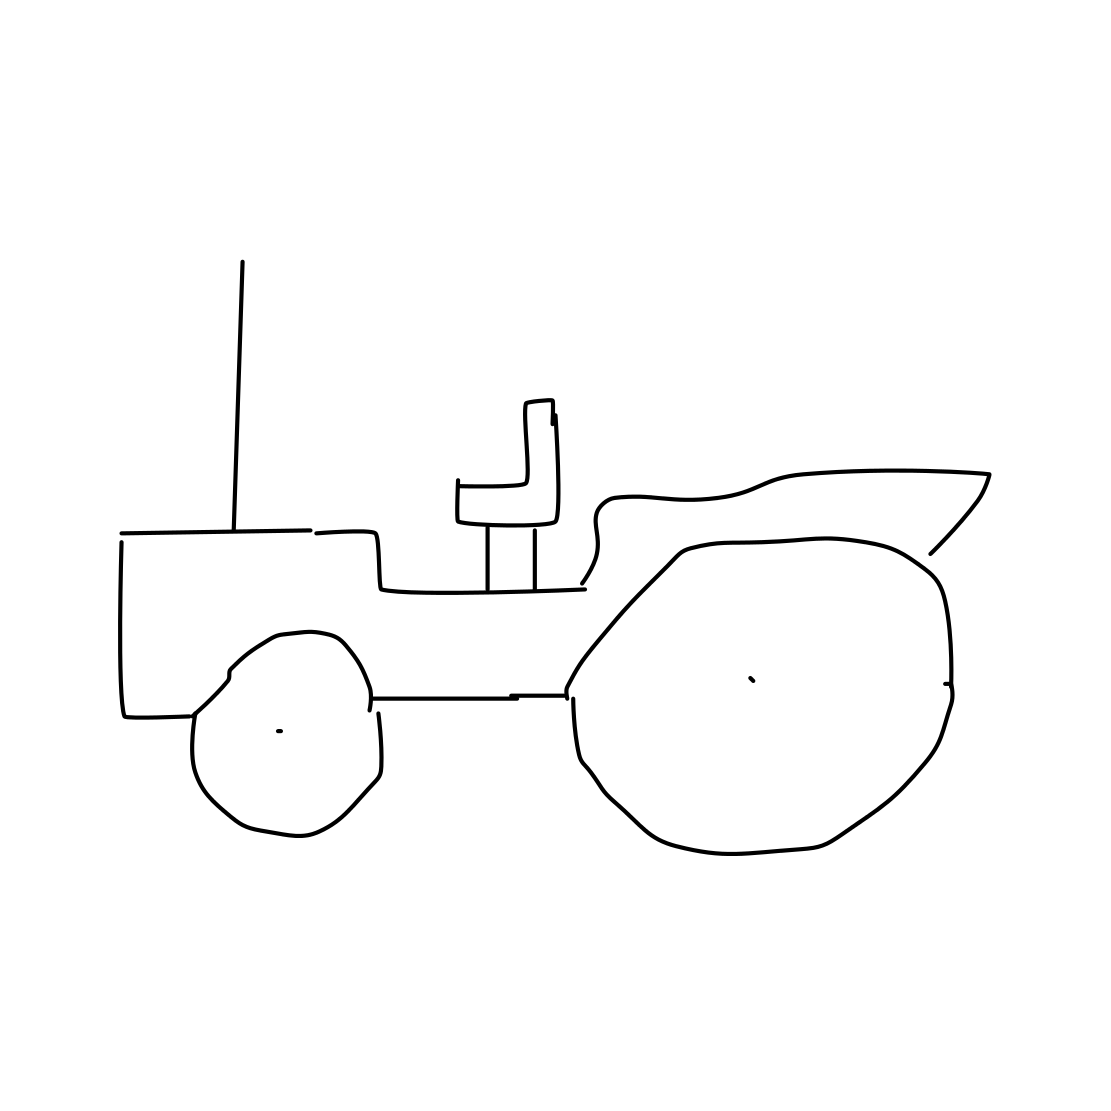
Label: tractor